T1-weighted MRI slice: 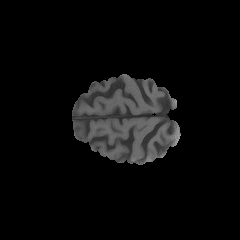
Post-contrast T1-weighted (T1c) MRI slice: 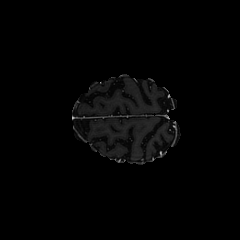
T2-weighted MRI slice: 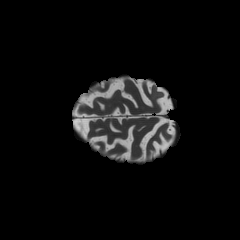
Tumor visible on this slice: no